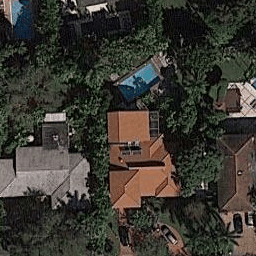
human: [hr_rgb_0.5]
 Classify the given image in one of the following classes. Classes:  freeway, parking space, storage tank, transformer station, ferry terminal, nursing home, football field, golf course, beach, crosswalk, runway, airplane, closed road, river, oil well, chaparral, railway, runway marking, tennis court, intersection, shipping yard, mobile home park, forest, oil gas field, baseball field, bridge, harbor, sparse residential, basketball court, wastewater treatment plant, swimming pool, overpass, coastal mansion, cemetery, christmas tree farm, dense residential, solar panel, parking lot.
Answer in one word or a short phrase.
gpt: coastal mansion